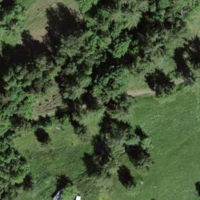
EUNIS habitat code: 43
Species observed at this site:
Anthus trivialis
Chloris chloris
Dendrocopos major
Turdus viscivorus
Passer domesticus
Fringilla coelebs
Buteo buteo
Sylvia atricapilla
Ptyonoprogne rupestris
Carduelis carduelis
Turdus merula
Saxicola rubetra
Parus major
Erithacus rubecula
Pica pica
Phoenicurus ochruros
Garrulus glandarius
Corvus corax
Motacilla alba
Delichon urbicum